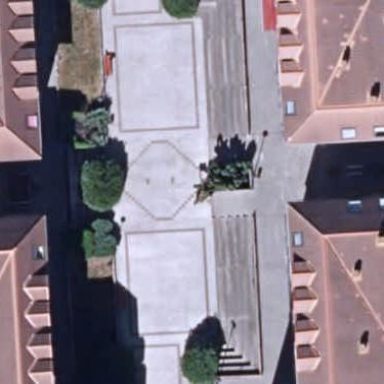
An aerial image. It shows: Square.